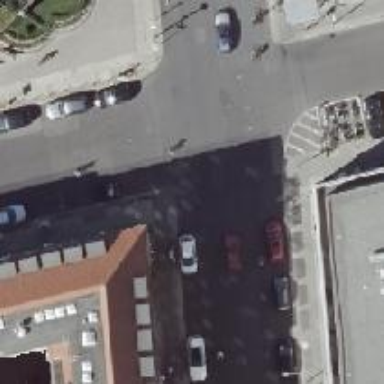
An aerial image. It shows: Unmarked crossing on asphalt footway.